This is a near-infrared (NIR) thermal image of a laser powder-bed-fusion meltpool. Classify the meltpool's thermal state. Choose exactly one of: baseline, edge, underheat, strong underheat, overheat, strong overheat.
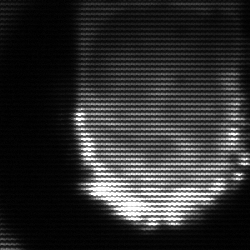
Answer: baseline